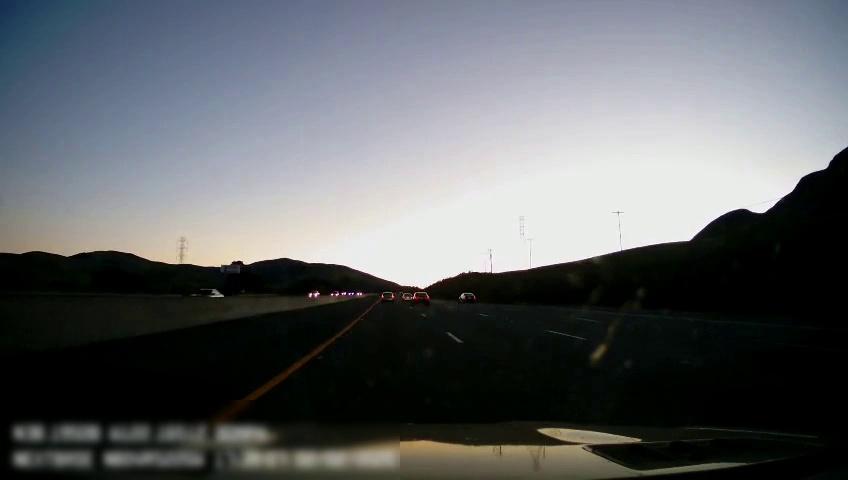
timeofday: Day
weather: Sunny
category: Drivable Space
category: Vehicles | Car
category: Vehicles | Car
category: Vehicles | Car
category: Vehicles | Car
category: Vehicles | Car
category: Vehicles | Truck
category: Lanes | Alternate Lane
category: Lanes | Current Lane
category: Lanes | Current Lane
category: Lanes | Alternate Lane
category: Lanes | Alternate Lane